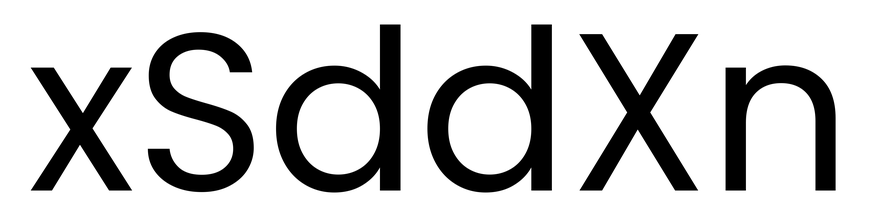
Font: Poppins-Regular